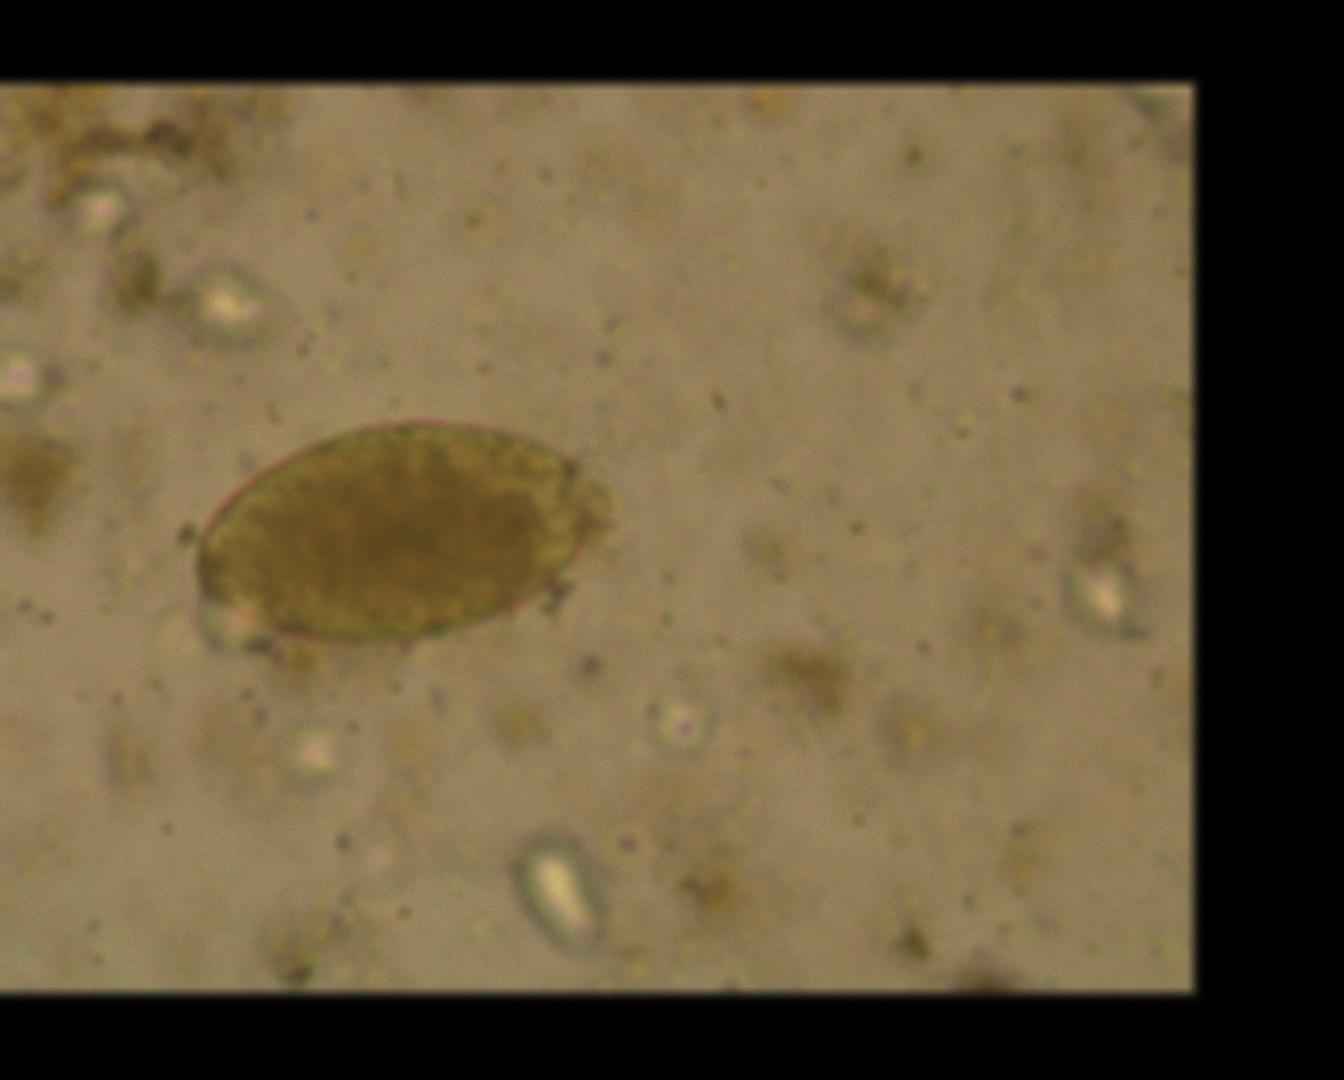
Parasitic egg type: Fasciolopsis buski